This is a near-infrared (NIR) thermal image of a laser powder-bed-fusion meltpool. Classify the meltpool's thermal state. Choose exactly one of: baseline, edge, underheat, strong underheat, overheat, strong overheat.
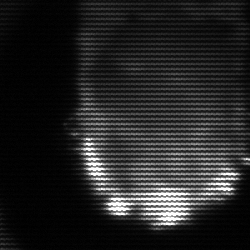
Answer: baseline